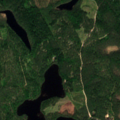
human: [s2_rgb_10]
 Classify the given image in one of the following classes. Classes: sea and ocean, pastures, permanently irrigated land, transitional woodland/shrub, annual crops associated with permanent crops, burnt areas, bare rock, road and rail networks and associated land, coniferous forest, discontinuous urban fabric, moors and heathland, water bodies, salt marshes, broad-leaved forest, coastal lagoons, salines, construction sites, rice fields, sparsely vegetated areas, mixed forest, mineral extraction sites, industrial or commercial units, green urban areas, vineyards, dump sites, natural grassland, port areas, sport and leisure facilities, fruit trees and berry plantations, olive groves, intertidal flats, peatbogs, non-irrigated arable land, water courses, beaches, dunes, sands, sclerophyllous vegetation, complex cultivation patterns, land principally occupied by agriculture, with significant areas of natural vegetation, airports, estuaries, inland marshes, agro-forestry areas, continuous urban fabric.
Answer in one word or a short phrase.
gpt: coniferous forest, water bodies